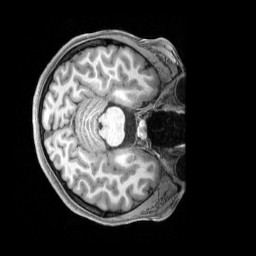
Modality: T1w
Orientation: axial
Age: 21
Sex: female
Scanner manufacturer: siemens
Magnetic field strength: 3 T
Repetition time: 2.3 s
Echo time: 0.00228 s